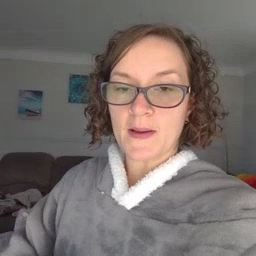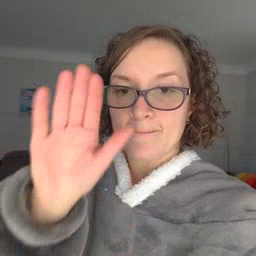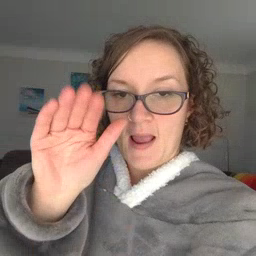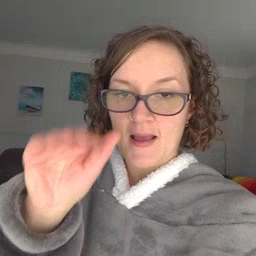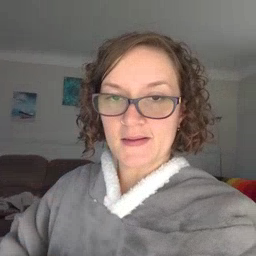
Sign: bye